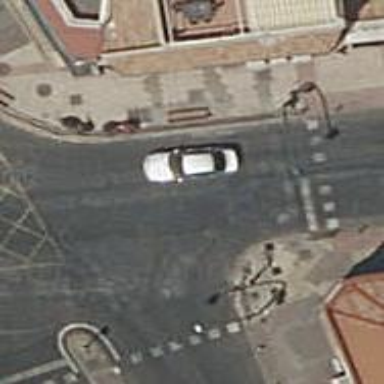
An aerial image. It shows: Road with traffic signals.